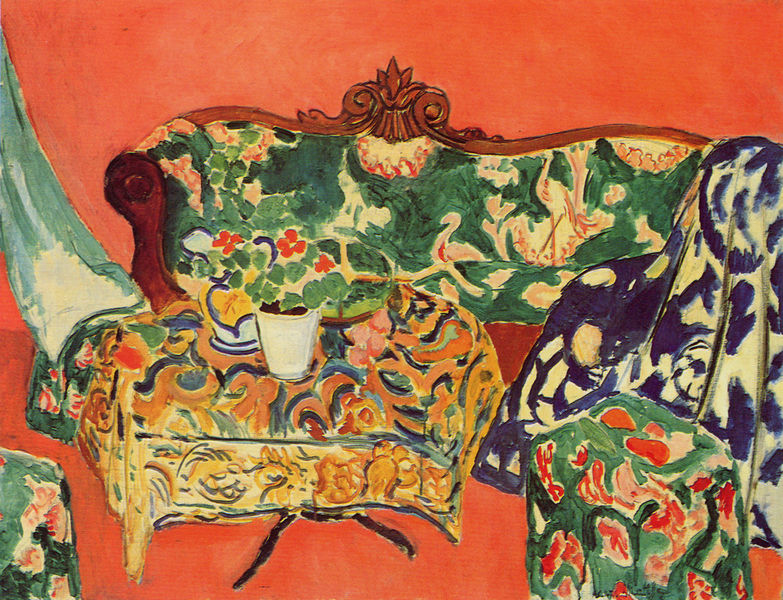
Titel: Nature morte (Séville)
Künstler: Henri Matisse
Standort: Sankt Petersburg
Institution: Musée de l'Ermitage
Schlagwörter: blau, fuß, weiß, cezanne, gelb, grün, impressionismus, blume, blumen, bunt, holz, orange, raum, schwarz, stuhl, stühle, tisch, zimmer, rot, flächig, muster, ornament, wand, innenraum, möbel, tischdecke, vorhang, boden, sessel, stoff, stoffe, decke, rosa, vase, blumentopf, topf, füße, sofa, wohnzimmer, sitz, farben, fläche, farbe, bank, hocker, kissen, vorhänge, ornamente, tasse, vasen, gestell, couch, blumentöpfe, töpfe, wände, flamingo, chaiselongue, porcellan, matisse, plaid, flamingos, decken, grlb, sachlichkeit, teracotta, chaiselounge, decked, tischdecked